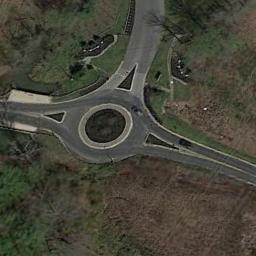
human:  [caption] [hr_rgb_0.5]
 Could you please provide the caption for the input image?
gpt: There are several moving vehicles on the road at the roundabout, With some trees and a large lawn around the roundabout .

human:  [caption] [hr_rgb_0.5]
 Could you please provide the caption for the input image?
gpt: The roundabout with three exits and entrances is in the clearing .

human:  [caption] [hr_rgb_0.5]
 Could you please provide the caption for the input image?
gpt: The roundabout is surrounded by grass .

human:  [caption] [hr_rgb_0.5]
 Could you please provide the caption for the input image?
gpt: The roundabout is on the grass next to trees .

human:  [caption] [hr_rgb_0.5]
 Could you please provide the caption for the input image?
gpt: There are green meadows around the roundabout .